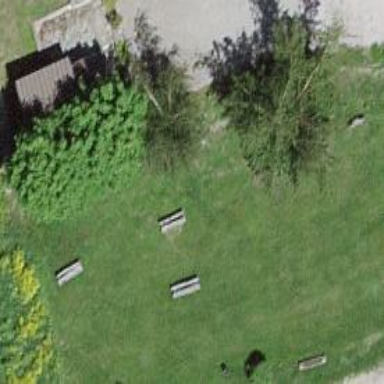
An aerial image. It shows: Brown bench in the vicinity.